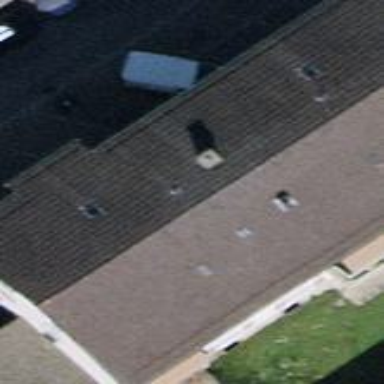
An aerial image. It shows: Apartments building with tiled roof.